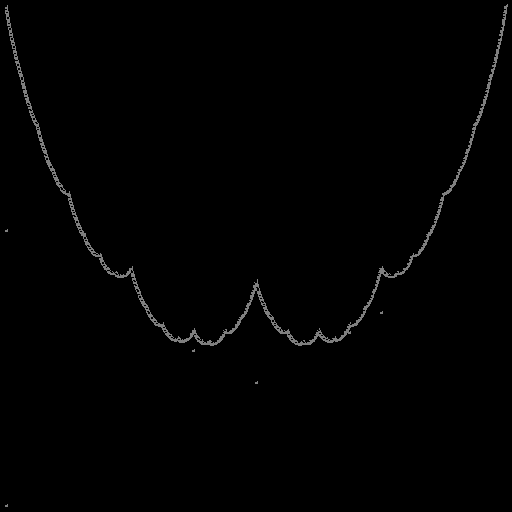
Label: a4